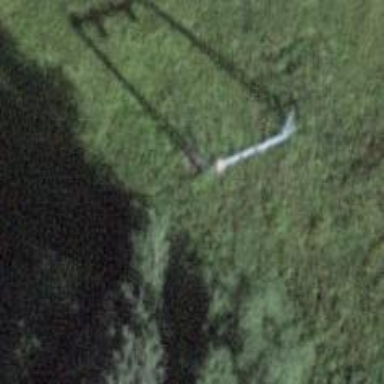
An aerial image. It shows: Pylon used for aerialway.